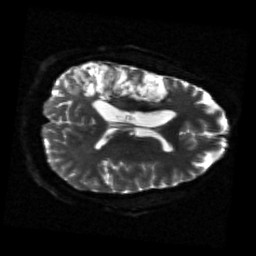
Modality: sbref
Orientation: axial
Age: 42
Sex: male
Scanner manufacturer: siemens
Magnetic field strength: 3 T
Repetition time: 5.25 s
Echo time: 0.08 s